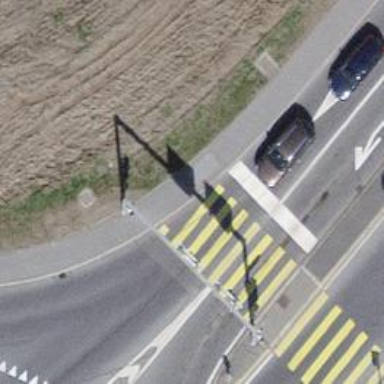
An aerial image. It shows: Kerb barrier.